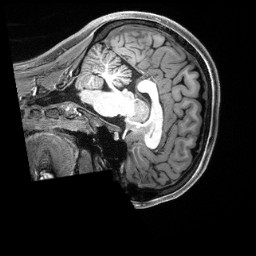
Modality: T1w
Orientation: sagittal
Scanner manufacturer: siemens
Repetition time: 2.5 s
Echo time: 0.00231 s